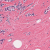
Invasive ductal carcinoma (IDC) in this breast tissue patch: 0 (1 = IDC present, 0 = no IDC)